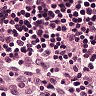
Metastatic tissue present: no